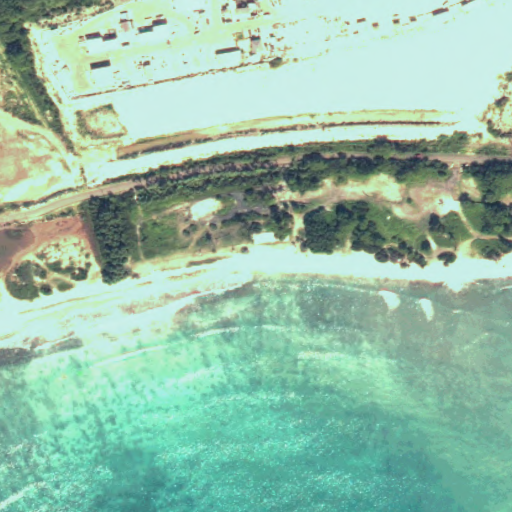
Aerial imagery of beach in Hawaii named One‘ula Beach containing only unknown